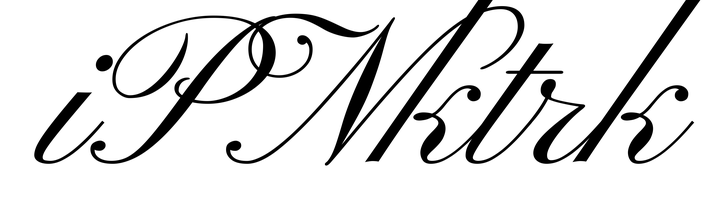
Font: PinyonScript-Regular